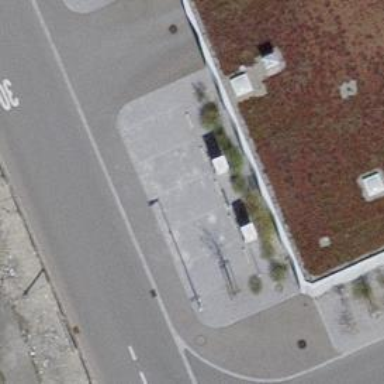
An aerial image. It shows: Charging station.